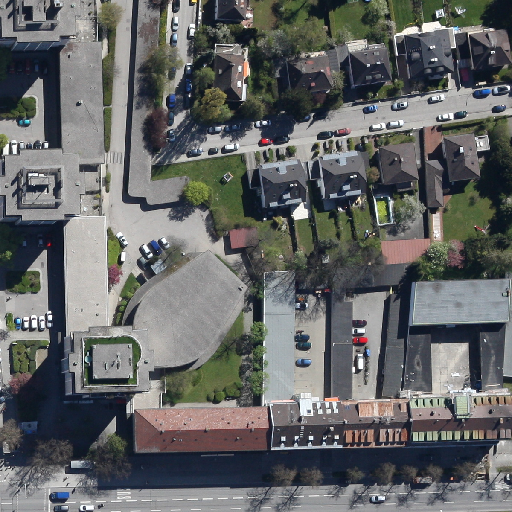
Referring expression: road marking